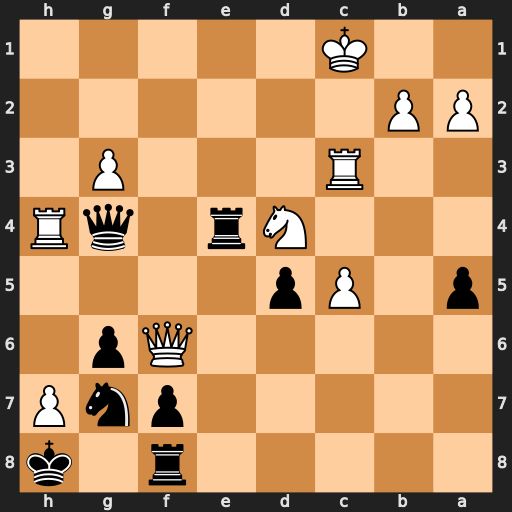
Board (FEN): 5r1k/5pnP/5Qp1/p1Pp4/3Nr1qR/2R3P1/PP6/2K5
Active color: b
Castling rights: -
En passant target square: -
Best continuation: Re1+ Kc2 Qd1#